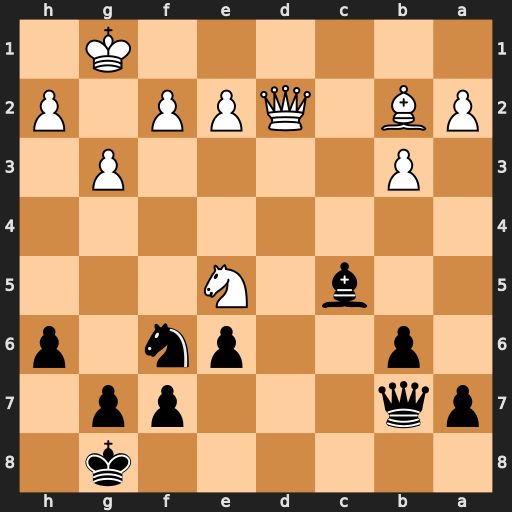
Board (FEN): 6k1/pq3pp1/1p2pn1p/2b1N3/8/1P4P1/PB1QPP1P/6K1
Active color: b
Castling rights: -
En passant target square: -
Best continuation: Bxf2+ Kxf2 Ne4+ Ke1 Nxd2